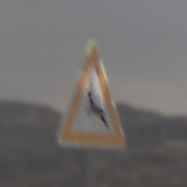
Verkehrszeichen: WildwechselRechts
Umgebung: Outdoor, Nature
Tageszeit: MorningAfternoon
Wetter: Overcast
Licht: Natural
Jahreszeit: NotSpecified
Kontrast: LowContrast